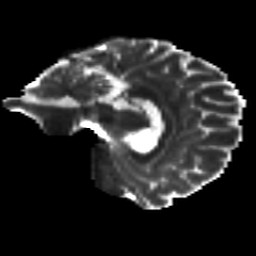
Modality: T2w
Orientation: sagittal
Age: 26
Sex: female
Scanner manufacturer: siemens
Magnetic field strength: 3 T
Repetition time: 8.8 s
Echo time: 0.085 s